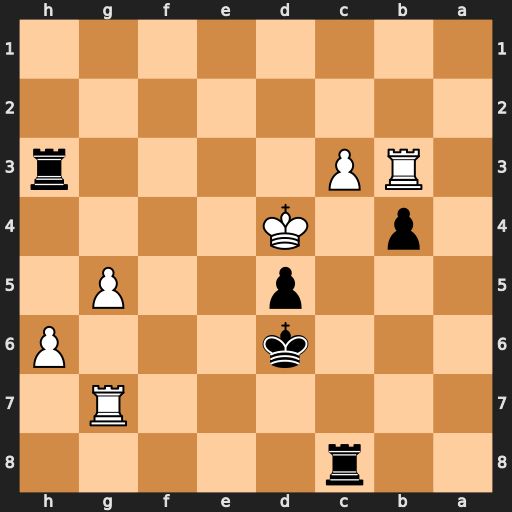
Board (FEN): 2r5/6R1/3k3P/3p2P1/1p1K4/1RP4r/8/8
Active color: b
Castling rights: -
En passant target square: -
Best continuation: Rc4#